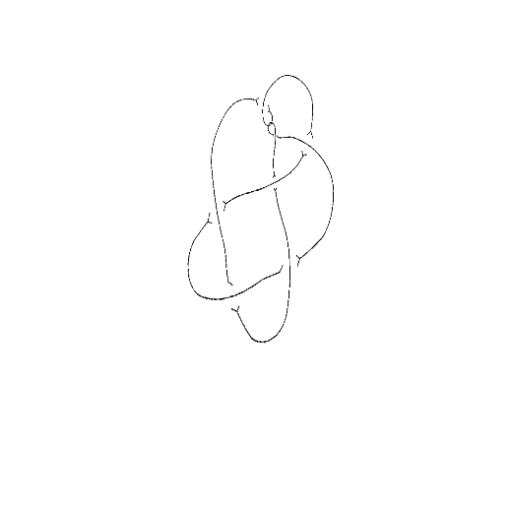
Crossing number: 9